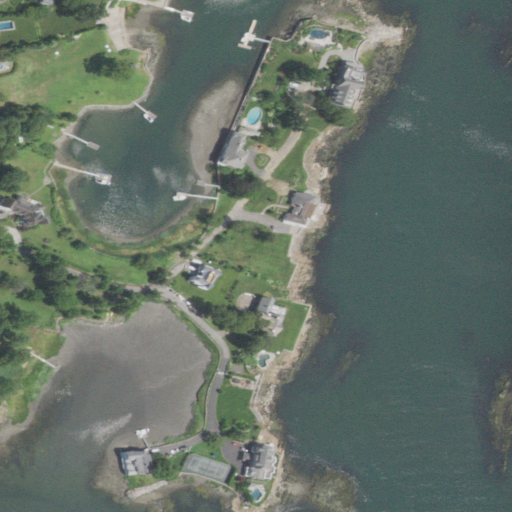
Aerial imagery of island in New York named Pine Island containing open water, low intensity development, medium intensity development, open development, herbaceous wetlands, and high intensity development